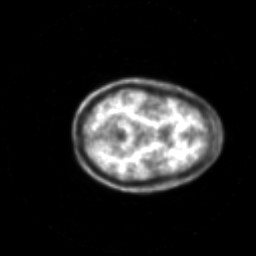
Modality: PET
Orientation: axial
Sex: female
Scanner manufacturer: siemens